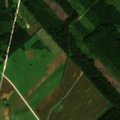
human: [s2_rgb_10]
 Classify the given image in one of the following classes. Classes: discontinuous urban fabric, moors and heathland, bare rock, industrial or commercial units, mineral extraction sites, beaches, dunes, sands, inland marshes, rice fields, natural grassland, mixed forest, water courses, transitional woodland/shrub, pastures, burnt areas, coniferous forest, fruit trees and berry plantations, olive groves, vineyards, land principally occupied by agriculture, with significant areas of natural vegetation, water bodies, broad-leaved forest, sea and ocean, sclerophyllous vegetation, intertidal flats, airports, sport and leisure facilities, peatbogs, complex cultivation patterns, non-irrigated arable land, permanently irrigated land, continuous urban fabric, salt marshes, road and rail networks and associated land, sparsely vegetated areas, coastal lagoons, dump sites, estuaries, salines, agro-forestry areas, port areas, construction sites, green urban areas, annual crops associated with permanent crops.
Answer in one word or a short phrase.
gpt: non-irrigated arable land, complex cultivation patterns, coniferous forest, mixed forest, transitional woodland/shrub